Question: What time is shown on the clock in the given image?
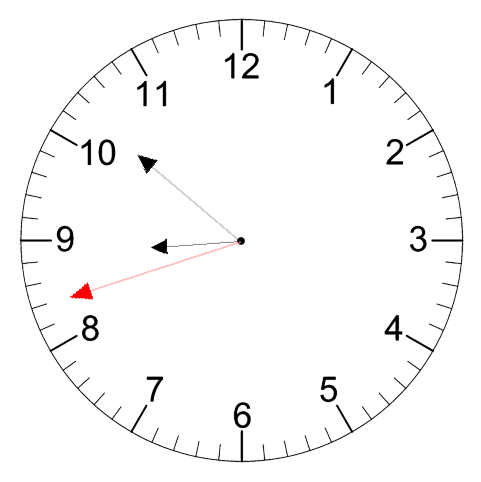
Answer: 08:51:42